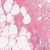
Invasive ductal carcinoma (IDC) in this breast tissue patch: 0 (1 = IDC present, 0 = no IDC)